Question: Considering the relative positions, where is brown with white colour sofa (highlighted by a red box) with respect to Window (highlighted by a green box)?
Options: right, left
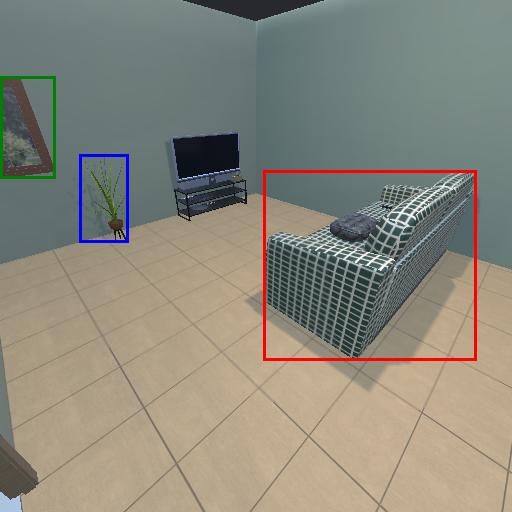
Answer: right